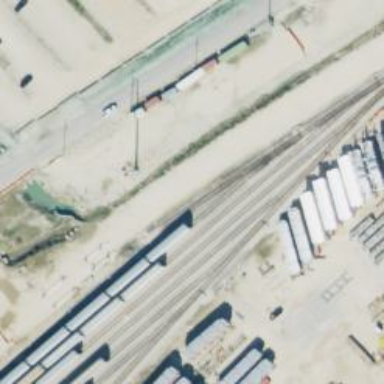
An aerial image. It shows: Railway yard in service.